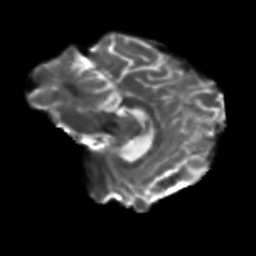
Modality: T2w
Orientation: sagittal
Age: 62
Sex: female
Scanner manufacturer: siemens
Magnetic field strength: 3 T
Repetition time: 5.25 s
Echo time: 0.08 s